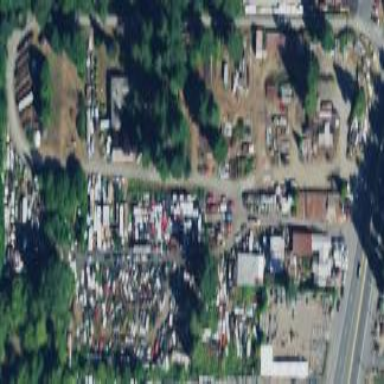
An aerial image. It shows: Industrial area designated as scrap yard.